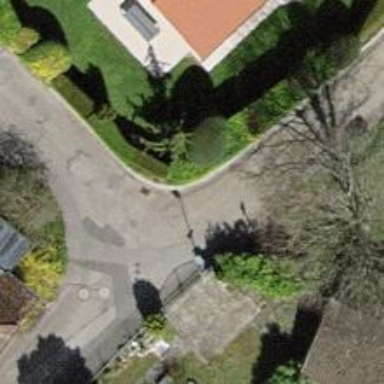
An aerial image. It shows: Residential road.